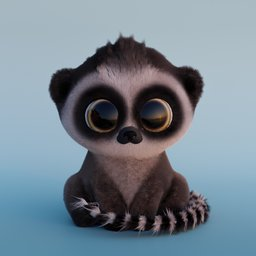
Label: animals